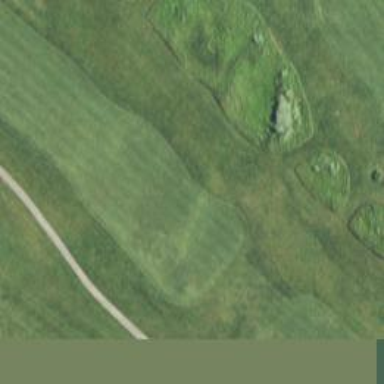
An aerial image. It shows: Golf hole.